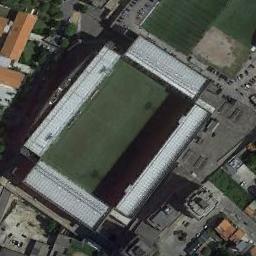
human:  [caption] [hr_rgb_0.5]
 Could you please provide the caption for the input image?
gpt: This stadium is a baseball field .

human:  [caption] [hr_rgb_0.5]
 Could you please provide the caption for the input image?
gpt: Square gymnasium surrounded by residential area and parking lot .

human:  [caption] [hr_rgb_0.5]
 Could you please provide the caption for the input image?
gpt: The stadium is next to some buildings and trees .

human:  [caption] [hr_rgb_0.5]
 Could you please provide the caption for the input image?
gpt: Many buildings are next to the stadium .

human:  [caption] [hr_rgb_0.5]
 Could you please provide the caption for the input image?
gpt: There are some buildings near the stadium .